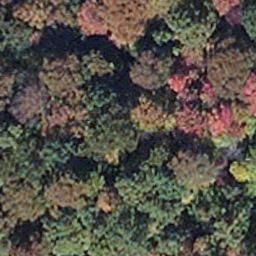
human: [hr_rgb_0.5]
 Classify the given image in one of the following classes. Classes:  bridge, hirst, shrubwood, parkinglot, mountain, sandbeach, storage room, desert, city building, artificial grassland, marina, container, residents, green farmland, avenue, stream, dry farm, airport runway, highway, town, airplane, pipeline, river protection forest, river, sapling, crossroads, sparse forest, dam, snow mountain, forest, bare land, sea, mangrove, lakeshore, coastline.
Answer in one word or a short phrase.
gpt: mangrove